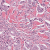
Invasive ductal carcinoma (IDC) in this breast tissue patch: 1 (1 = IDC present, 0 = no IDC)